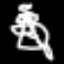
Label: angel